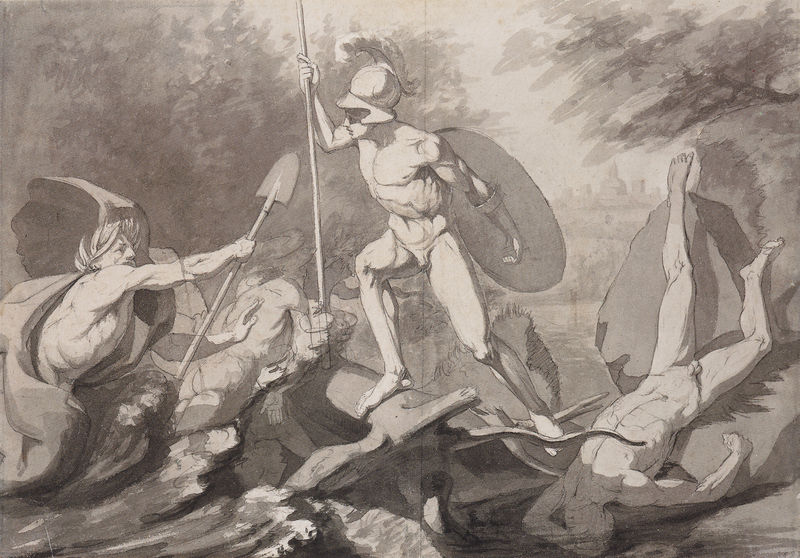
Titel: Achills Kampf mit den Flüssen (Achill und Skamander)
Künstler: Philipp Otto Runge
Standort: Hamburg
Institution: Kunsthalle
Schlagwörter: akt, baum, feder, felsen, fuß, gott, held, himmel, kampf, kämpfer, körper, laub, mann, meer, nackt, schatten, umhang, wasser, weiß, wolken, aquarell, bäume, fluss, landschaft, menschen, stadt, äste, bewegung, grau, hintergrund, licht, männer, schwarz, skizze, zeichnung, federn, leiche, stein, steine, tod, tot, toter, ast, baumstamm, ferne, horizont, stamm, busch, gewand, mantel, stoff, wald, turm, sprung, bein, schiff, wellen, fels, grafik, graphik, monochrom, silhouette, krieg, schlacht, sturm, lanze, soldaten, muskeln, muskulös, schild, tusche, antike, nakt, barfuß, druck, comic, radierung, stich, schwarzweiß, waffen, leichen, soldat, tote, tauchen, aquatinta, helm, entwurf, kranz, lorbeer, lorbeerkranz, heer, rüstung, rom, wurzeln, sterben, schloß, floss, götter, sparta, krieger, medusa, speer, kreig, graustufen, helden, grieche, heroisch, schaufel, spaten, lavierung, abwehr, verkehrt, gouache, schilde, steinblock, sper, füssli, kopfüber, hero, ertrinken, neptun, lavur, hinhalten, schwar weiss, rundschild, federbausch, leichname, ast baumstamm, helmschmuck, lorbeerkrnaz, gotter, durchtrainiert